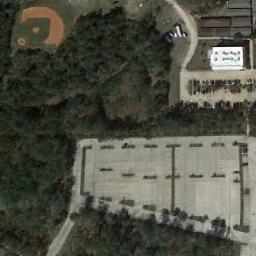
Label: baseball_diamond